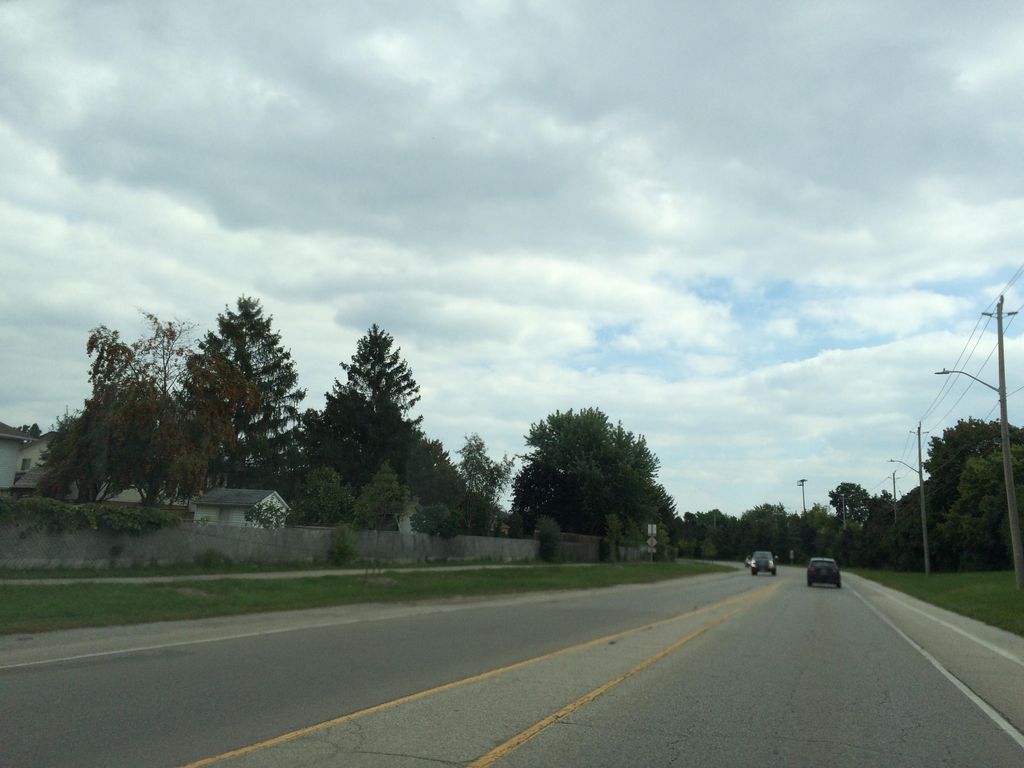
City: kitchener-waterloo